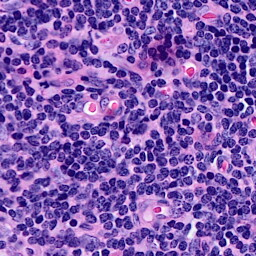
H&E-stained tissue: Breast